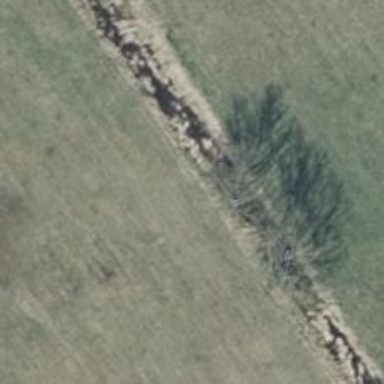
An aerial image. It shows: Row of deciduous broadleaved trees.